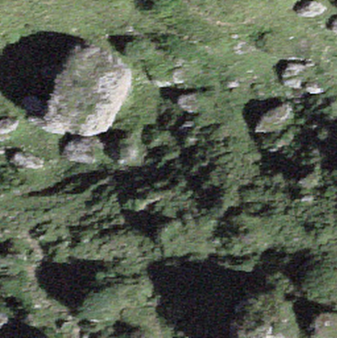
Label: bouldering_area